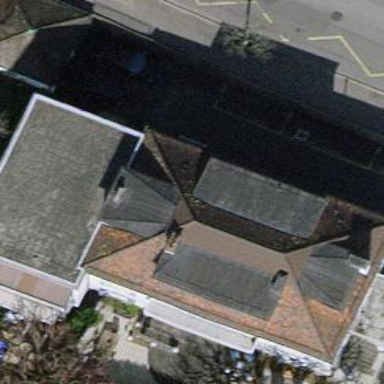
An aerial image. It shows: Hipped roof apartment building.